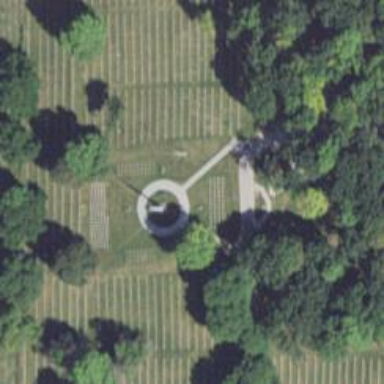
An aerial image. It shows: Historic monument.